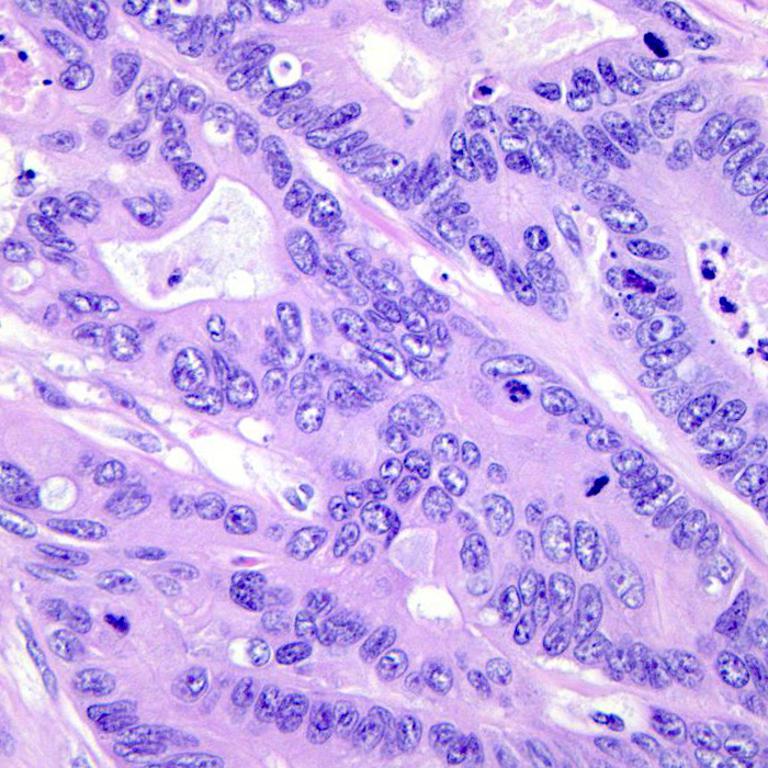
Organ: colon
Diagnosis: adenocarcinomas